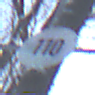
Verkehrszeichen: Geschwindigkeit110
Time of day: MorningAfternoon
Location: Outdoor (Nature)
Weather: Clear
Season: Winter
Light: Natural